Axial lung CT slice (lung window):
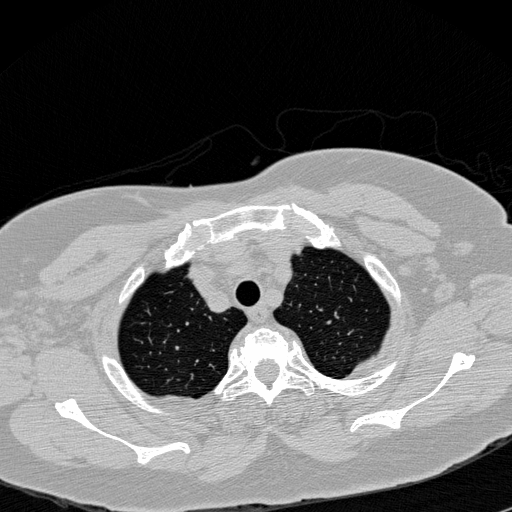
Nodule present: no